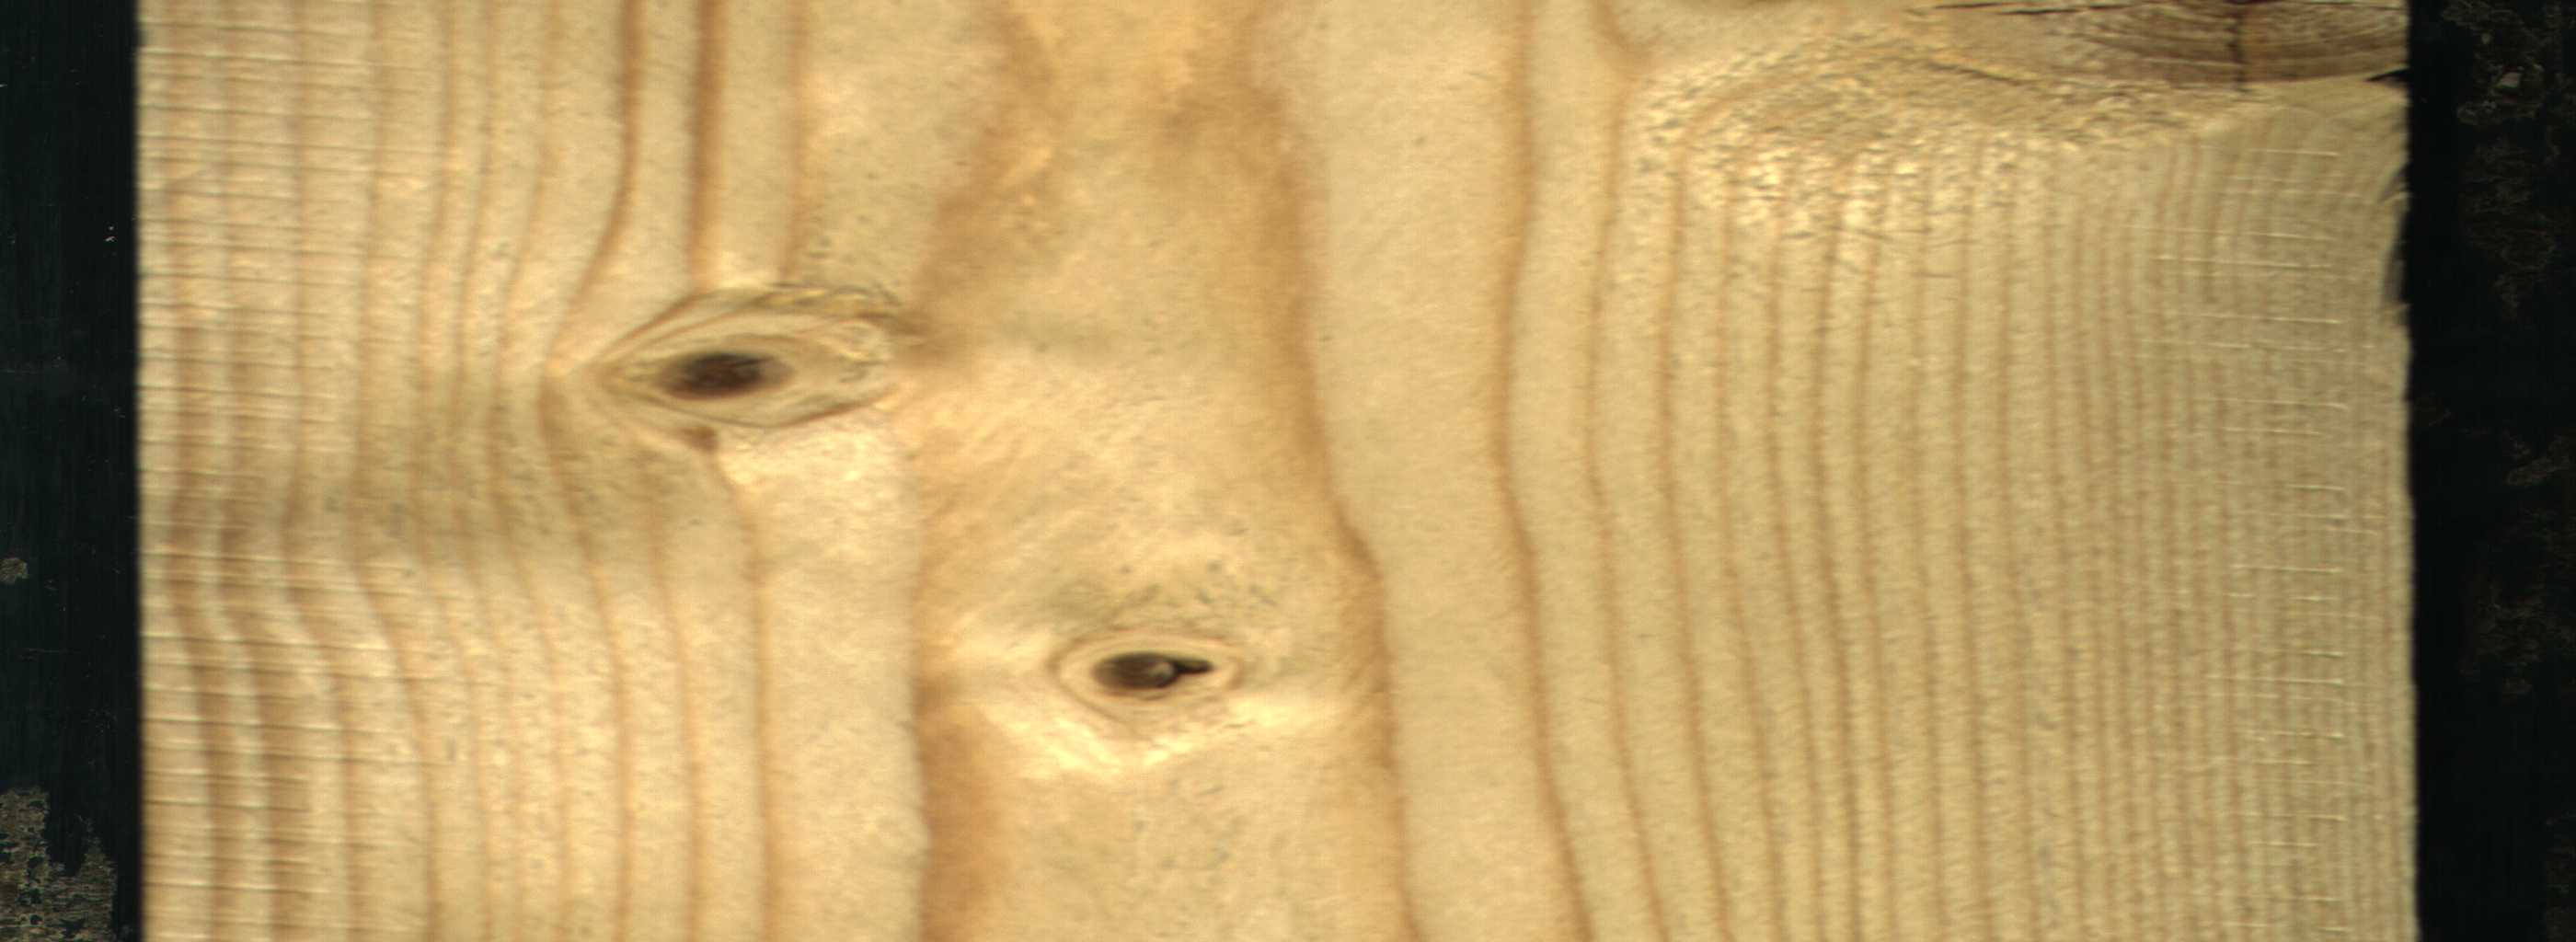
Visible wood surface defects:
knot_with_crack
Live_Knot
Live_Knot